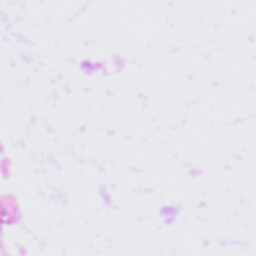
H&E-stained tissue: Tonsil